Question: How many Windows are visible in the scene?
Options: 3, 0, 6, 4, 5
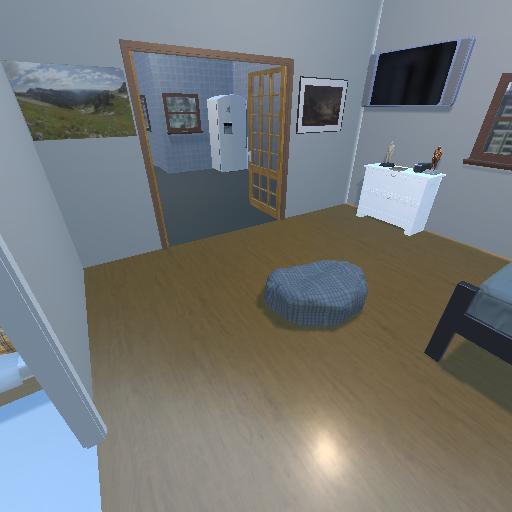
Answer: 3